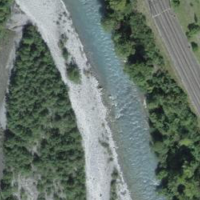
EUNIS habitat code: 47
Species observed at this site:
Lathraea squamaria